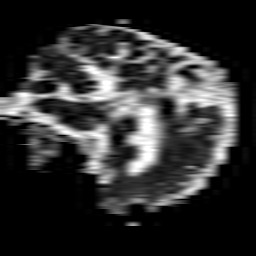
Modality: ADC
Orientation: sagittal
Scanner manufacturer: philips
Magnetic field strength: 1.5 T
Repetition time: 3.635 s
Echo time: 0.07155 s